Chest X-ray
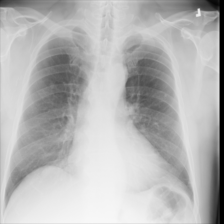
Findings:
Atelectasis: negative
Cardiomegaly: positive
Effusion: negative
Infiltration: negative
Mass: negative
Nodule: positive
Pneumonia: negative
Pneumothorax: negative
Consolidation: negative
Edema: negative
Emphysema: negative
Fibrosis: negative
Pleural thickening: negative
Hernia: negative